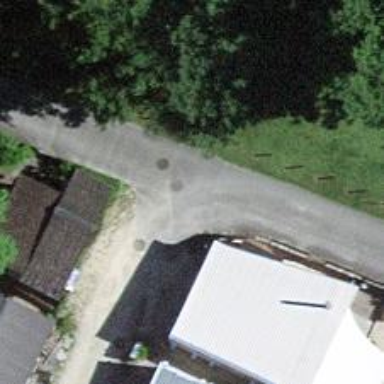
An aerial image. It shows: Asphalt alley designated as service road.